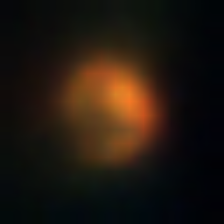
Taxon: NanoPlankton
Group: Other